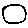
Label: circle